Question: I've been struggling with this problem in layout for sometime now. To make things simpler, I've a screenshot.

I want to right align that textview which has content "3 hours ago" to the right. For this TextView I've layout_below property set to the Linearlayout above(contains two textviews which has contents 36.90 & deg celius as in the picture).
I tried android:layout_alignRight="@+id/rl1", It aligns the textview to the right. But when the content of hours ago TextView is bigger than that above, It get clipped off().
Someone, Please help me.
Here's code( not the whole code). just the part on the right side
'''
<RelativeLayout
android:layout_width="wrap_content"
android:layout_height="match_parent"
>
<LinearLayout
android:layout_width="wrap_content"
android:layout_height="wrap_content"
android:layout_centerVertical="true"
android:id="@+id/rl1">
<TextView
android:layout_width="wrap_content"
android:layout_height="wrap_content"
android:id="@+id/subVitalValueTextView"
android:gravity="center_vertical"
android:text="5.05"
android:textSize="22dp"/>
<TextView
android:layout_width="wrap_content"
android:layout_height="wrap_content"
android:id="@+id/subVitalUnitTextView"
android:text="feet"
android:paddingLeft="5dp"/>
</LinearLayout>
<TextView
android:layout_marginTop="-6dp"
android:layout_width="wrap_content"
android:layout_height="wrap_content"
android:id="@+id/subVitalTimeAgoTextView"
android:textAppearance="?android:attr/textAppearanceSmall"
android:text="5 hours ago"
android:fontFamily="sans-serif-thin"
android:layout_below="@+id/rl1"/>
</RelativeLayout>
'''
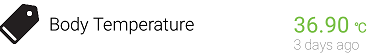
Answer: Try the following
'''
<?xml version="1.0" encoding="utf-8"?>
<RelativeLayout xmlns:android="http://schemas.android.com/apk/res/android"
android:layout_width="match_parent"
android:layout_height="match_parent" >
<ImageView
android:id="@+id/subVitalImageView"
android:layout_width="40dp"
android:layout_height="40dp"
android:src="@drawable/ic_launcher" />
<TextView
android:id="@+id/textView1"
android:layout_width="wrap_content"
android:layout_height="wrap_content"
android:layout_alignParentTop="true"
android:layout_marginLeft="14dp"
android:layout_marginTop="8dp"
android:layout_toRightOf="@+id/subVitalImageView"
android:text="Medium Text"
android:textAppearance="?android:attr/textAppearanceMedium" />
<RelativeLayout
android:id="@+id/relativeLayout1"
android:layout_width="wrap_content"
android:layout_height="wrap_content"
android:layout_alignBottom="@+id/textView1"
android:layout_marginLeft="42dp"
android:layout_toRightOf="@+id/textView1" >
<TextView
android:id="@+id/subVitalValueTextView"
android:layout_width="wrap_content"
android:layout_height="wrap_content"
android:gravity="center_vertical"
android:text="5.05"
android:textSize="22dp" />
<TextView
android:id="@+id/subVitalUnitTextView"
android:layout_width="wrap_content"
android:layout_height="wrap_content"
android:layout_centerVertical="true"
android:layout_toRightOf="@+id/subVitalValueTextView"
android:paddingLeft="5dp"
android:text="feet" />
</RelativeLayout>
<TextView
android:id="@+id/subVitalTimeAgoTextView"
android:layout_width="wrap_content"
android:layout_height="wrap_content"
android:layout_alignLeft="@+id/relativeLayout1"
android:layout_below="@+id/relativeLayout1"
android:fontFamily="sans-serif-thin"
android:text="5 hours ago"
android:textAppearance="?android:attr/textAppearanceSmall" />
</RelativeLayout>
'''
'''
<?xml version="1.0" encoding="utf-8"?>
<RelativeLayout xmlns:android="http://schemas.android.com/apk/res/android"
android:layout_width="match_parent"
android:layout_height="match_parent" >
<ImageView
android:id="@+id/subVitalImageView"
android:layout_width="40dp"
android:layout_height="40dp"
android:src="@drawable/ic_launcher" />
<TextView
android:id="@+id/textView1"
android:layout_width="wrap_content"
android:layout_height="wrap_content"
android:layout_alignParentTop="true"
android:layout_marginLeft="14dp"
android:layout_marginTop="8dp"
android:layout_toRightOf="@+id/subVitalImageView"
android:text="Medium Text"
android:textAppearance="?android:attr/textAppearanceMedium" />
<RelativeLayout
android:id="@+id/relativeLayout1"
android:layout_width="wrap_content"
android:layout_height="wrap_content"
android:layout_alignBottom="@+id/subVitalImageView"
android:layout_alignParentRight="true"
android:layout_marginLeft="42dp"
android:layout_toRightOf="@+id/textView1" >
<TextView
android:id="@+id/subVitalValueTextView"
android:layout_width="wrap_content"
android:layout_height="wrap_content"
android:gravity="center_vertical"
android:text="5.05"
android:textSize="22dp" />
<TextView
android:id="@+id/subVitalUnitTextView"
android:layout_width="wrap_content"
android:layout_height="wrap_content"
android:layout_centerVertical="true"
android:layout_toRightOf="@+id/subVitalValueTextView"
android:paddingLeft="5dp"
android:text="feet" />
<TextView
android:id="@+id/subVitalTimeAgoTextView"
android:layout_width="wrap_content"
android:layout_height="wrap_content"
android:layout_below="@+id/subVitalValueTextView"
android:fontFamily="sans-serif-thin"
android:text="5 hours ago"
android:textAppearance="?android:attr/textAppearanceSmall" />
</RelativeLayout>
</RelativeLayout>
'''

'''
<?xml version="1.0" encoding="utf-8"?>
<RelativeLayout xmlns:android="http://schemas.android.com/apk/res/android"
android:layout_width="match_parent"
android:layout_height="match_parent" >
<ImageView
android:id="@+id/subVitalImageView"
android:layout_width="40dp"
android:layout_height="40dp"
android:src="@drawable/ic_launcher" />
<TextView
android:id="@+id/textView1"
android:layout_width="wrap_content"
android:layout_height="wrap_content"
android:layout_alignParentTop="true"
android:layout_marginLeft="14dp"
android:layout_marginTop="8dp"
android:layout_toRightOf="@+id/subVitalImageView"
android:text="Medium Text"
android:textAppearance="?android:attr/textAppearanceMedium" />
<RelativeLayout
android:id="@+id/relativeLayout1"
android:layout_width="wrap_content"
android:layout_height="wrap_content"
android:layout_alignParentRight="true"
android:layout_alignParentTop="true" >
<TextView
android:id="@+id/subVitalValueTextView"
android:layout_width="wrap_content"
android:layout_height="wrap_content"
android:gravity="center_vertical"
android:text="5.05"
android:textSize="22dp" />
<TextView
android:id="@+id/subVitalUnitTextView"
android:layout_width="wrap_content"
android:layout_height="wrap_content"
android:layout_centerVertical="true"
android:layout_toRightOf="@+id/subVitalValueTextView"
android:paddingLeft="5dp"
android:text="feet" />
<TextView
android:id="@+id/subVitalTimeAgoTextView"
android:layout_width="wrap_content"
android:layout_height="wrap_content"
android:layout_below="@+id/subVitalValueTextView"
android:fontFamily="sans-serif-thin"
android:text="5 hours ago"
android:textAppearance="?android:attr/textAppearanceSmall" />
</RelativeLayout>
</RelativeLayout>
'''

Option 4
'''
<RelativeLayout
android:id="@+id/relativeLayout1"
android:layout_width="wrap_content"
android:layout_height="wrap_content"
android:layout_alignBottom="@+id/subVitalImageView"
android:layout_alignParentRight="true"
android:layout_alignParentTop="true" >
<TextView
android:id="@+id/subVitalUnitTextView"
android:layout_width="wrap_content"
android:layout_height="wrap_content"
android:layout_above="@+id/subVitalTimeAgoTextView"
android:layout_alignParentRight="true"
android:paddingLeft="5dp"
android:text="feet" />
<TextView
android:id="@+id/subVitalValueTextView"
android:layout_width="wrap_content"
android:layout_height="wrap_content"
android:layout_alignParentTop="true"
android:layout_toLeftOf="@+id/subVitalUnitTextView"
android:gravity="center_vertical"
android:text="5"
android:textSize="22dp" />
<TextView
android:id="@+id/subVitalTimeAgoTextView"
android:layout_width="wrap_content"
android:layout_height="wrap_content"
android:layout_alignParentBottom="true"
android:layout_alignParentRight="true"
android:fontFamily="sans-serif-thin"
android:text="5 hours ago"
android:textAppearance="?android:attr/textAppearanceSmall" />
</RelativeLayout>
'''